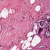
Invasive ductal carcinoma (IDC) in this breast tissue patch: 0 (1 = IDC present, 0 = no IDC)